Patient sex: M
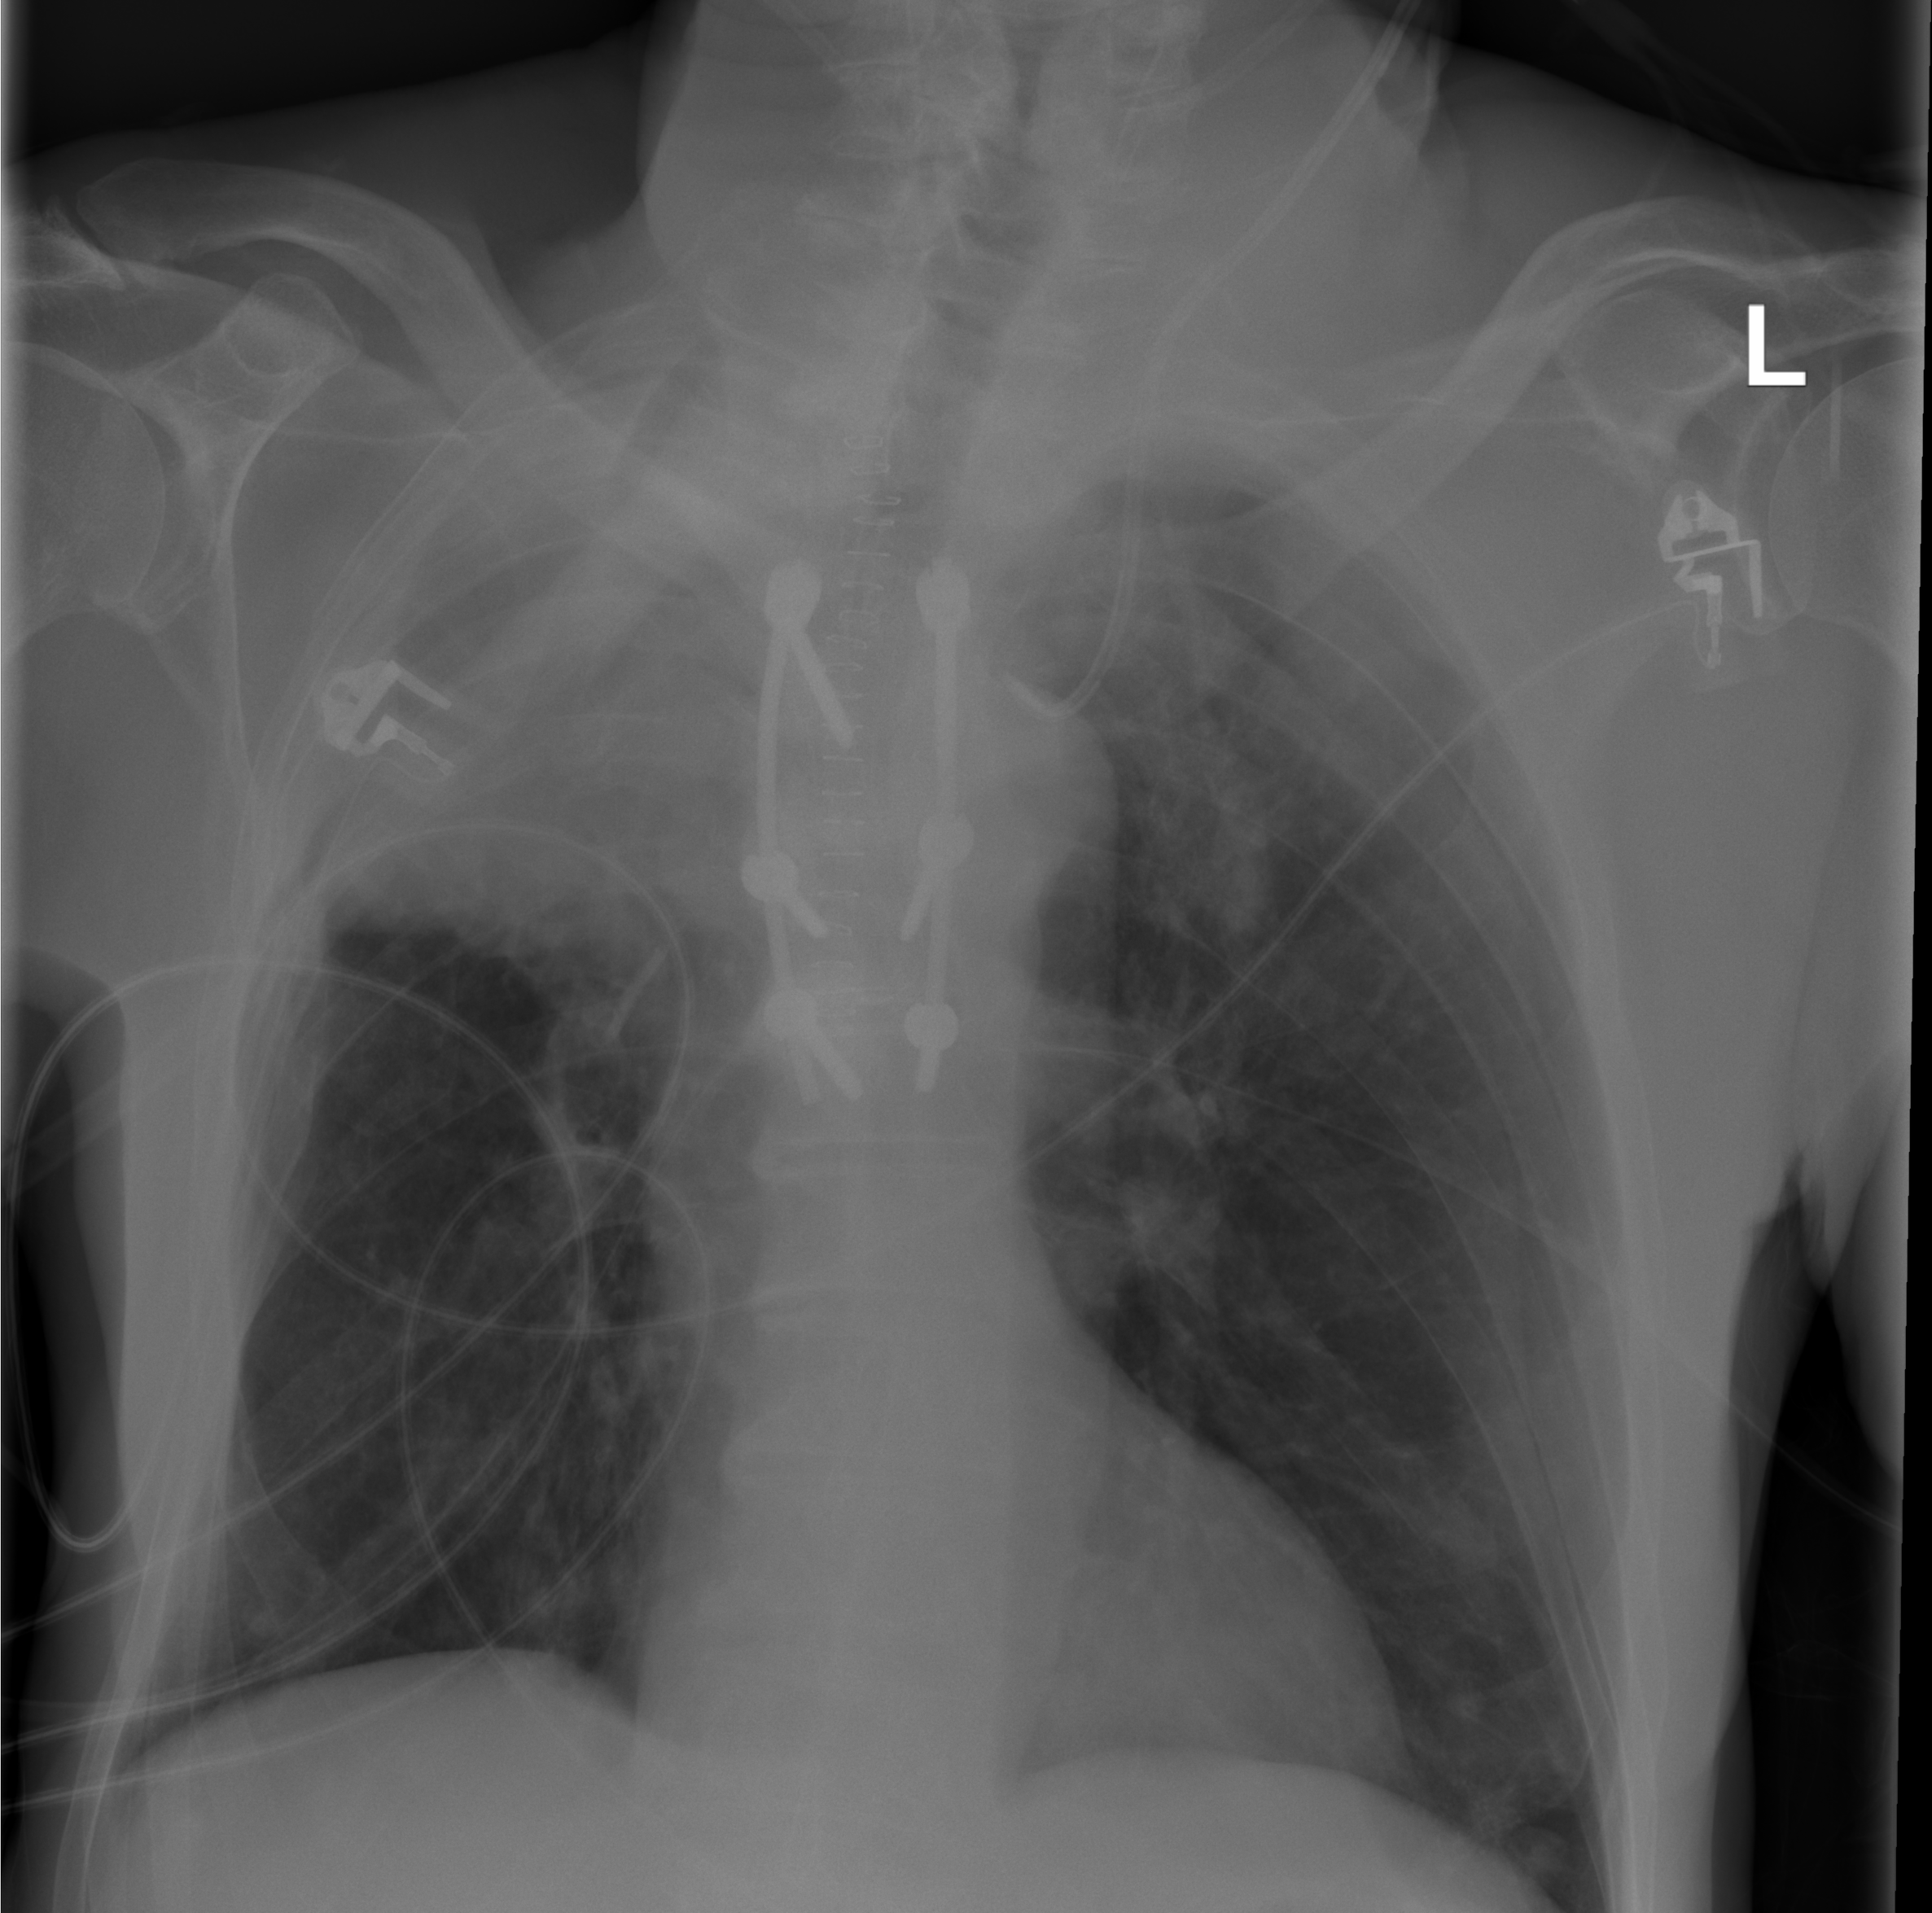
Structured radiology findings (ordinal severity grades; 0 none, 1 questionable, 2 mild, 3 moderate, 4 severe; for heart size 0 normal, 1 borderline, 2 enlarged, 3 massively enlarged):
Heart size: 0
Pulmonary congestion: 0
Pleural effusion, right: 0
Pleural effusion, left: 0
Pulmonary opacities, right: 1
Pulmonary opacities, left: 0
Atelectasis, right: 3
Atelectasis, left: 0